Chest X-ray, AP view. Patient: 60 years old, sex M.
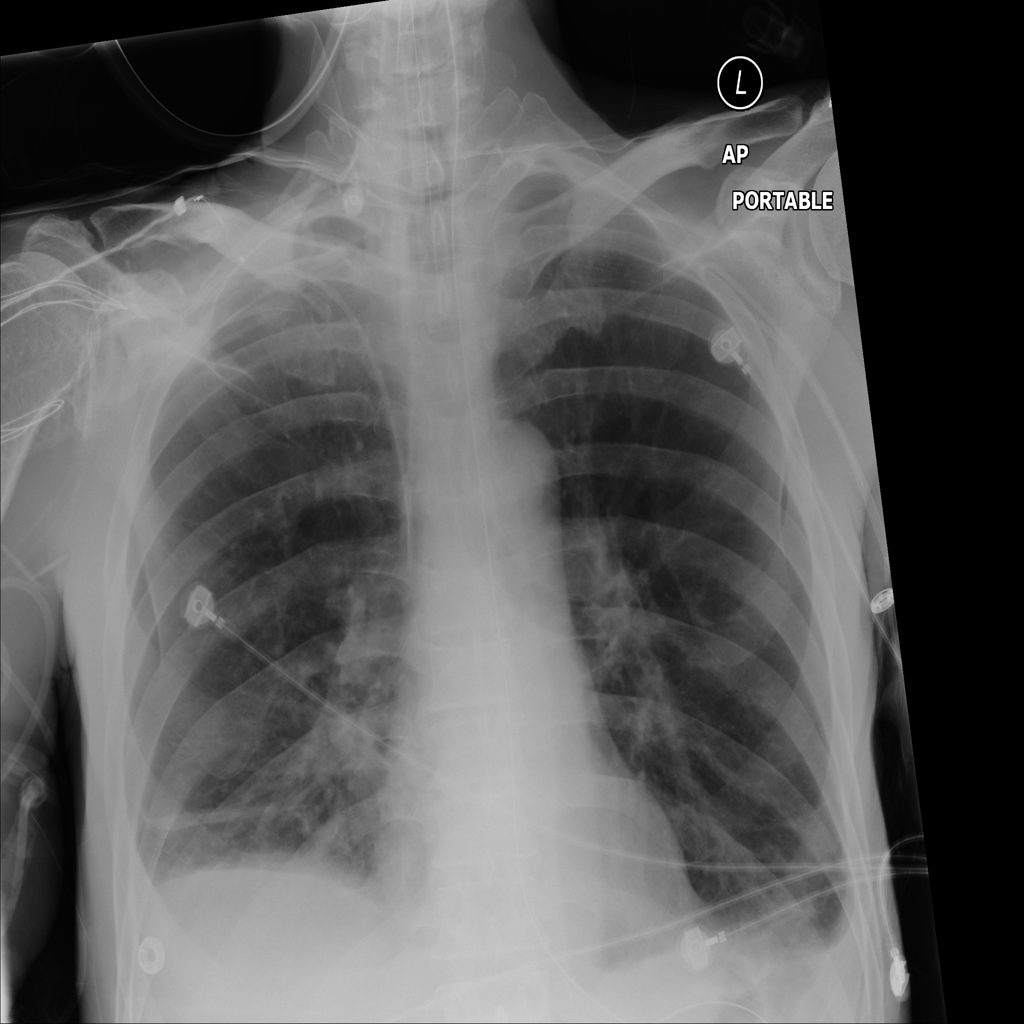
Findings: Atelectasis, Effusion